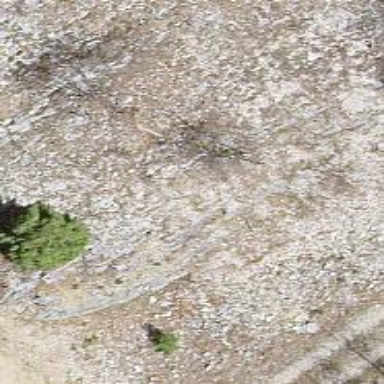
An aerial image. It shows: Cliff in nature.